Field crop: maize
Growth stage: 2
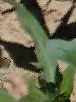
Species: maize